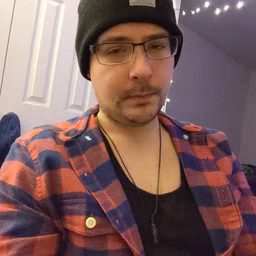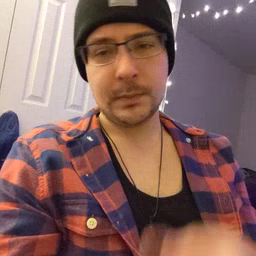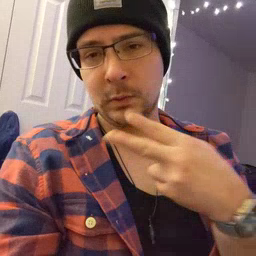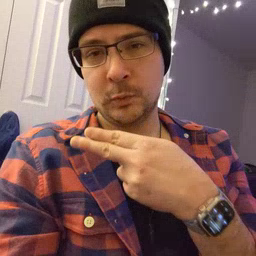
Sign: scissors